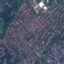
Land use / land cover: Residential